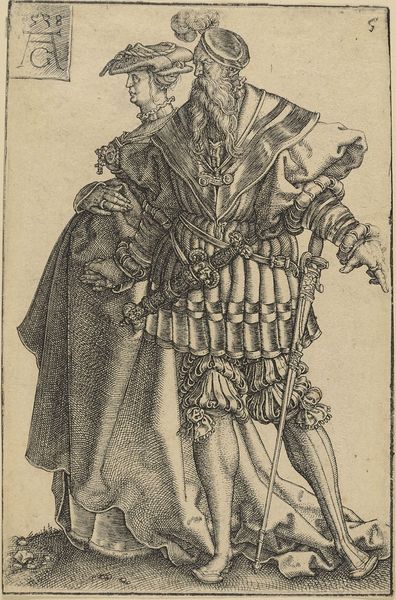
Titel: Tanzendes Paar
Künstler: Heinrich Aldegrever
Standort: Hamburg
Institution: Museum für Kunst und Gewerbe Hamburg
Schlagwörter: hand, mann, frau, hut, tanz, bart, kappe, falten, signatur, paar, renaissance, papier, grafik, graphik, bauch, schwanger, fotografie, photographie, druckgraphik, druckgrafik, stich, schwert, tracht, hochzeit, kupferstich, verlobung, heirat, gerippt, volkstracht, reproduktionen, eheversprechen, ag, schweret, druckerzeugnisse, rittertum, festlichkeiten, adel und patriziat, verlöbnis, ornamentstich, vorlageblätter, hochzeitstanz